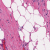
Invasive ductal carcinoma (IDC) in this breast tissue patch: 0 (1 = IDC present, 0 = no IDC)